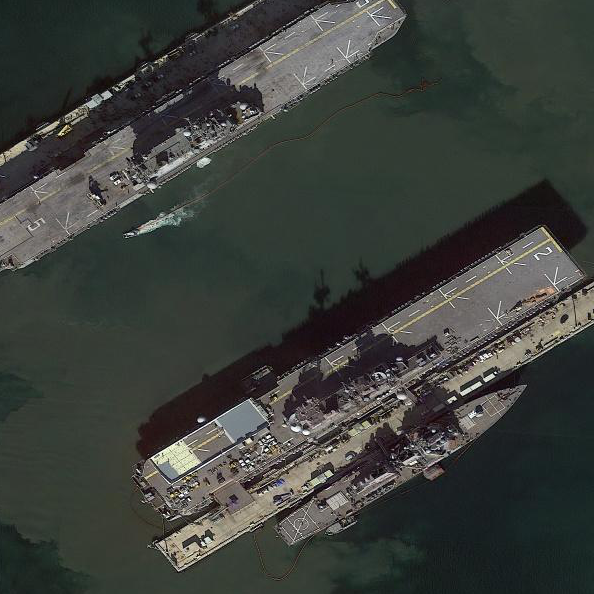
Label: assault